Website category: book
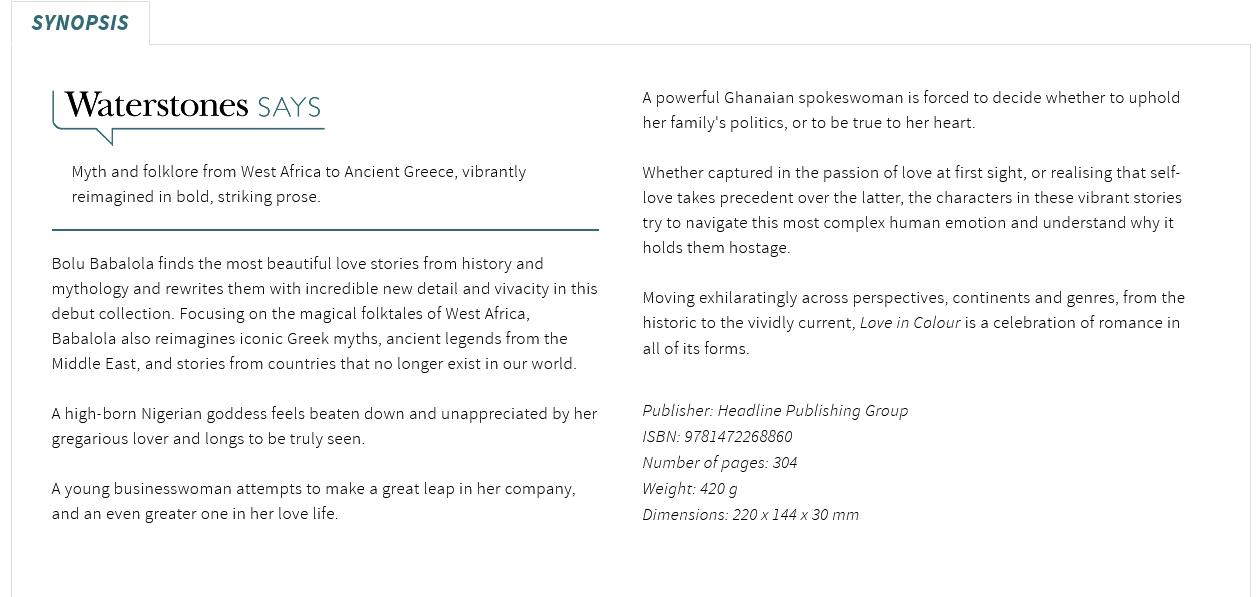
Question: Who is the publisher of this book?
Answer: Headline Publishing Group

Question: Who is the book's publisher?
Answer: Headline Publishing Group

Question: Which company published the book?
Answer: Headline Publishing Group

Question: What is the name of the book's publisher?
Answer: Headline Publishing Group

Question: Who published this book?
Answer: Headline Publishing Group

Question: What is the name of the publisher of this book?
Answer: Headline Publishing Group

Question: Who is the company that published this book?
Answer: Headline Publishing Group

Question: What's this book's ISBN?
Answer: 9781472268860

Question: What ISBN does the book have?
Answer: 9781472268860

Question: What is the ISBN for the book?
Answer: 9781472268860

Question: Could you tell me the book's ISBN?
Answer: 9781472268860

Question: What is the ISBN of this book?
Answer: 9781472268860

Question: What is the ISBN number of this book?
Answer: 9781472268860

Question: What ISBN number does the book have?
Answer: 9781472268860

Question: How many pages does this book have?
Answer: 304

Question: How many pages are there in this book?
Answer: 304

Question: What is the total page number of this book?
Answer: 304

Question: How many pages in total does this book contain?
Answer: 304

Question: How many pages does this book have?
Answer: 304

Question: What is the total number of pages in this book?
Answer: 304

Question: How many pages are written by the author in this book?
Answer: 304

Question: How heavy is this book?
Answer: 420 g

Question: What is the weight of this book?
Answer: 420 g

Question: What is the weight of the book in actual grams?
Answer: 420 g

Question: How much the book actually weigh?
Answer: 420 g

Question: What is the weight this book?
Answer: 420 g

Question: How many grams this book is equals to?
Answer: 420 g

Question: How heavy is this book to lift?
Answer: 420 g

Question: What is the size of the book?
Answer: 220 x 144 x 30 mm

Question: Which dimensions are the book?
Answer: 220 x 144 x 30 mm

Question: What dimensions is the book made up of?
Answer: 220 x 144 x 30 mm

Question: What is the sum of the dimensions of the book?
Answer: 220 x 144 x 30 mm

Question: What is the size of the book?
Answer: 220 x 144 x 30 mm

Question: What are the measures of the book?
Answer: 220 x 144 x 30 mm

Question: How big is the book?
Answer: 220 x 144 x 30 mm